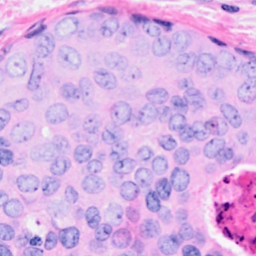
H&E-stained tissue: Breast